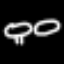
Label: mushroom